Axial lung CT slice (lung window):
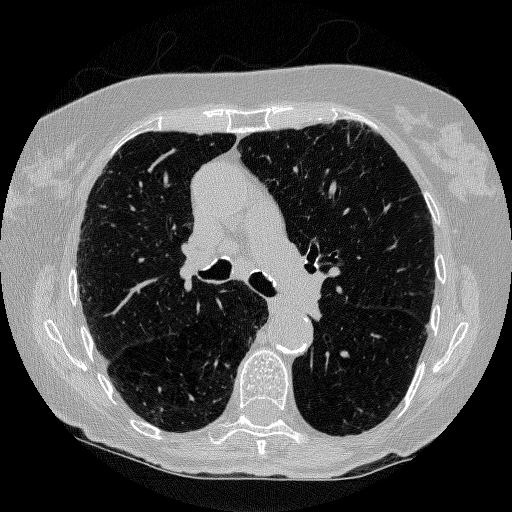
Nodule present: no